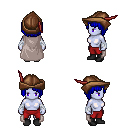
a pixel art fantasy rpg character, female body template, dark elf, purple skin, gray cape, red pants, blue pageboy hairstyle, leather cap, white cloth bandages, black shoes, four views (front, back, left, right), 2x2 character sprite sheet, small pixel art, hard edges, no anti-aliasing